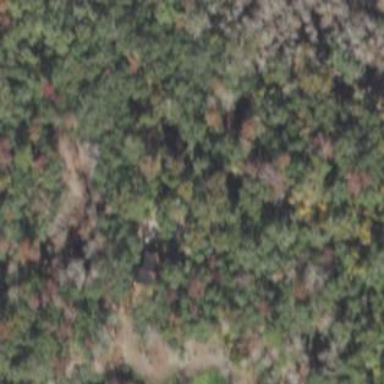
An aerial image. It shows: Mixed woodland with various types of leaves.